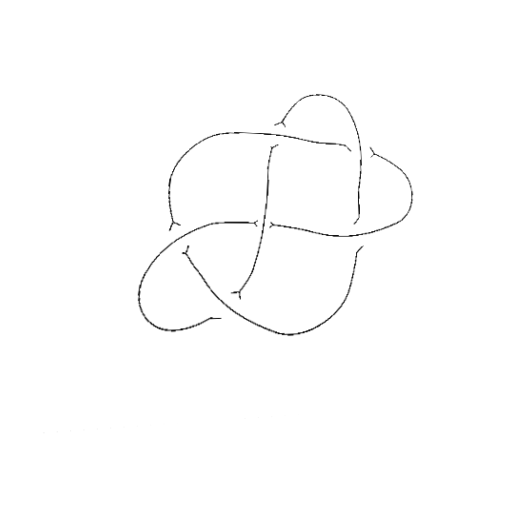
Crossing number: 6